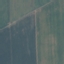
Land use / land cover: AnnualCrop